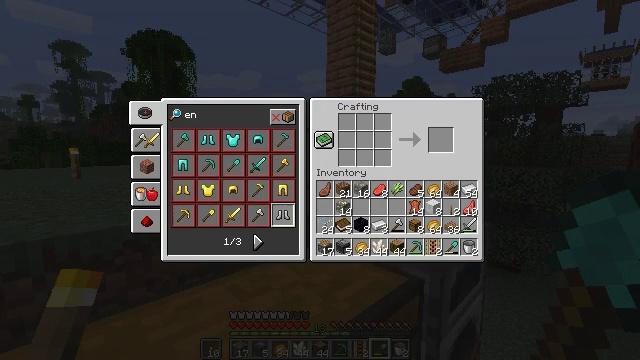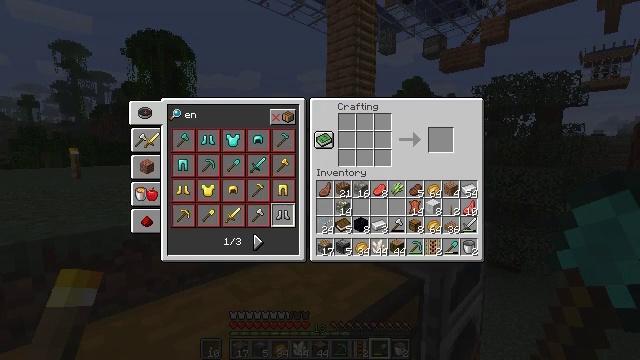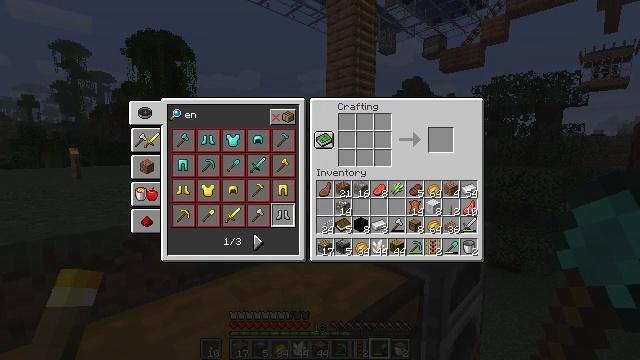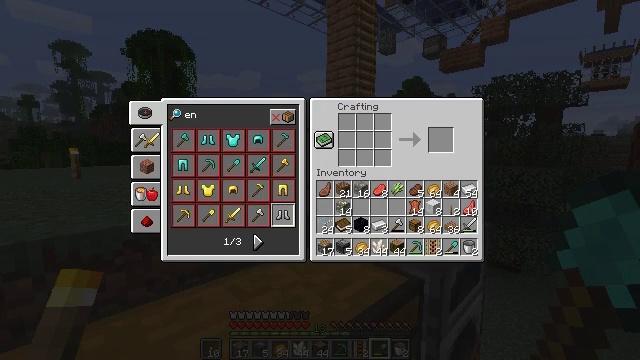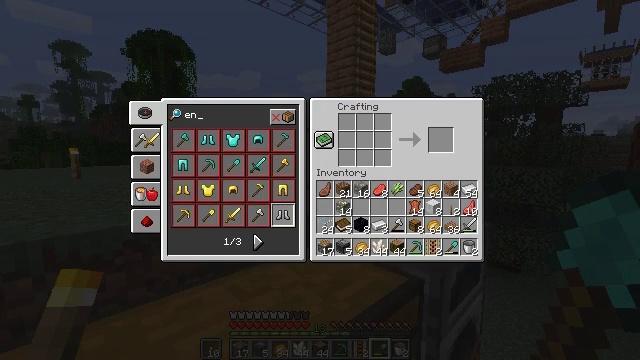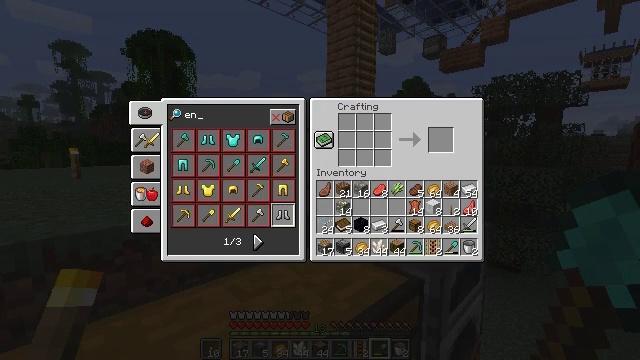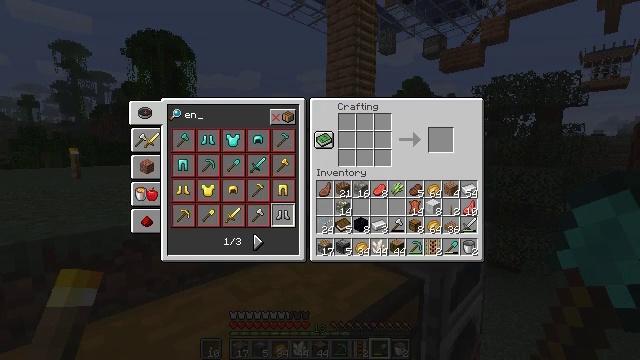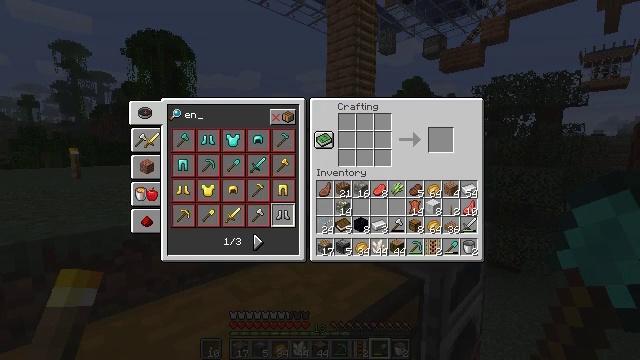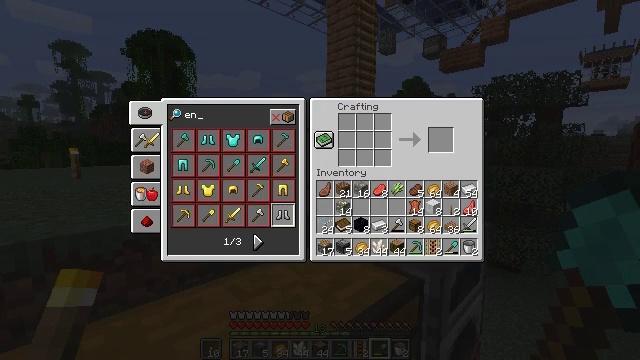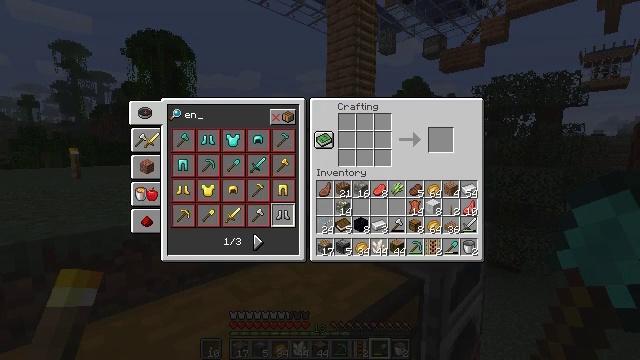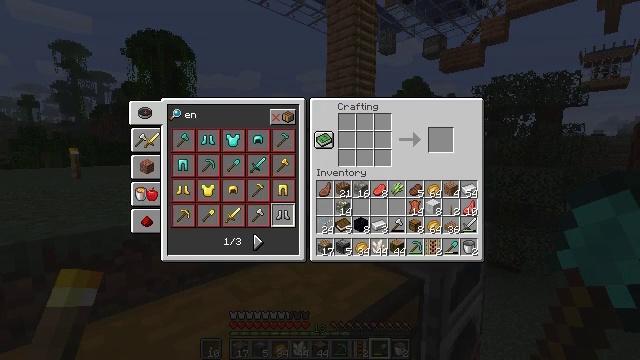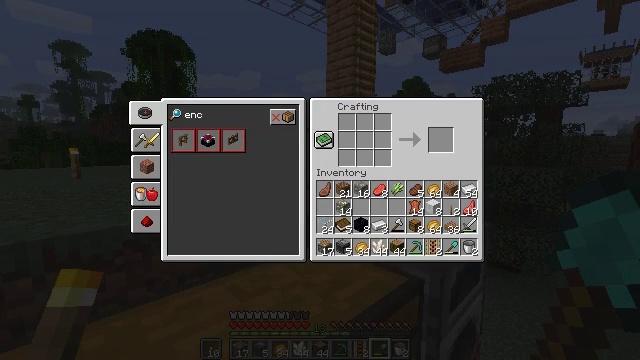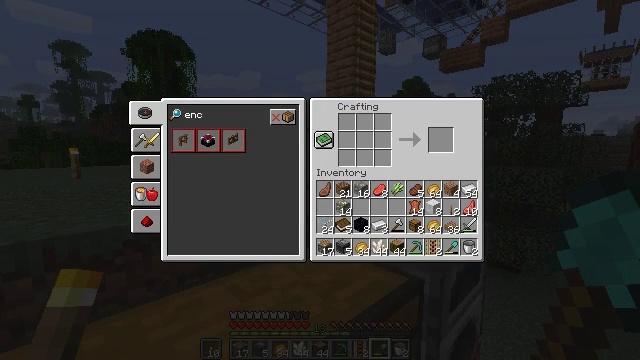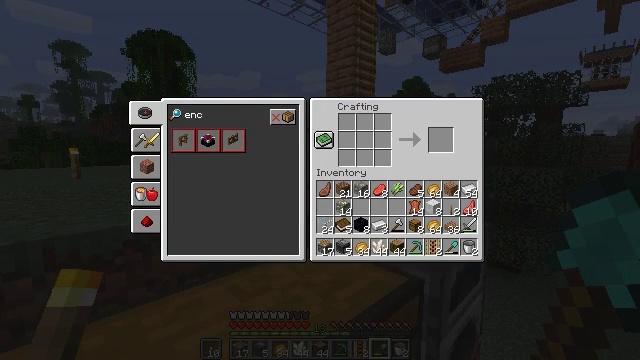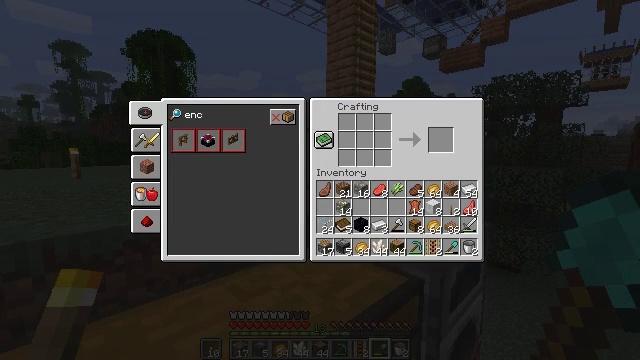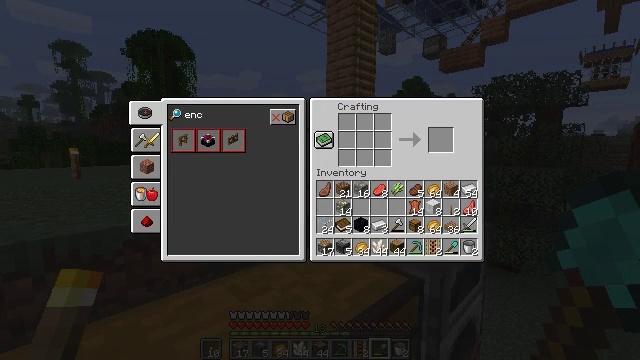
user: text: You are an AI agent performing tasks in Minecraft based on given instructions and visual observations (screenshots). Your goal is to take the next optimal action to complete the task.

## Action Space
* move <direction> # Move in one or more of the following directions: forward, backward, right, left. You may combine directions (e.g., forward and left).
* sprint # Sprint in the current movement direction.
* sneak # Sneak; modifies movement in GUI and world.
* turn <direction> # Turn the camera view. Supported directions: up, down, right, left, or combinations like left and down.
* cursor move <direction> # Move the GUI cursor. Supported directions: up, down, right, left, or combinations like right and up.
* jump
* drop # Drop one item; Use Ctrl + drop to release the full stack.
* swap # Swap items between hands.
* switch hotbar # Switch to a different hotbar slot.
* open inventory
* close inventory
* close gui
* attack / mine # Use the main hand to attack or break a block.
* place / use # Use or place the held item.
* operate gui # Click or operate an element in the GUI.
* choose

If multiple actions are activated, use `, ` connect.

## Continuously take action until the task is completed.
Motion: motion action
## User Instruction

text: Obtain an enchanting table using obsidian, diamonds, and a book.
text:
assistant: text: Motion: no_op
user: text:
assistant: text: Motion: no_op
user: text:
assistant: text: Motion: no_op
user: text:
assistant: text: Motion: no_op
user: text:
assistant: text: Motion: no_op
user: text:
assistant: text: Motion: no_op
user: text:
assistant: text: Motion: no_op
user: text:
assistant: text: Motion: no_op
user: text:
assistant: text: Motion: no_op
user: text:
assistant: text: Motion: no_op
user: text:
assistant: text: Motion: no_op
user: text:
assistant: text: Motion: no_op
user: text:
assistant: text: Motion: no_op
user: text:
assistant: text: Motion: no_op
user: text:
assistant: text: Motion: no_op
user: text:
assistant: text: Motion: no_op
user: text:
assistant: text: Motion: no_op
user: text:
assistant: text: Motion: no_op
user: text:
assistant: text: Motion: no_op
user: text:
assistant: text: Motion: no_op
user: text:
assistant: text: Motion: no_op
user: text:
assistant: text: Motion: no_op
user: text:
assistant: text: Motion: no_op
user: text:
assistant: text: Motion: no_op
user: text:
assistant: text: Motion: no_op
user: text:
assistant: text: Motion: no_op
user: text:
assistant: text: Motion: operate gui
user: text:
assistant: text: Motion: operate gui
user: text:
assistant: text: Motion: operate gui
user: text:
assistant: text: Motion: no_op